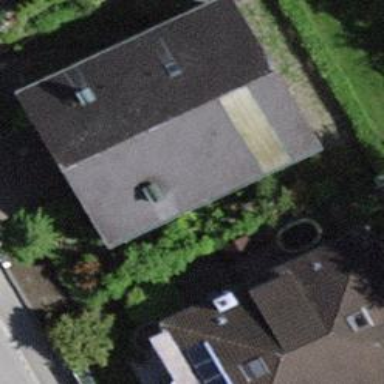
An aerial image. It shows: Detached building.